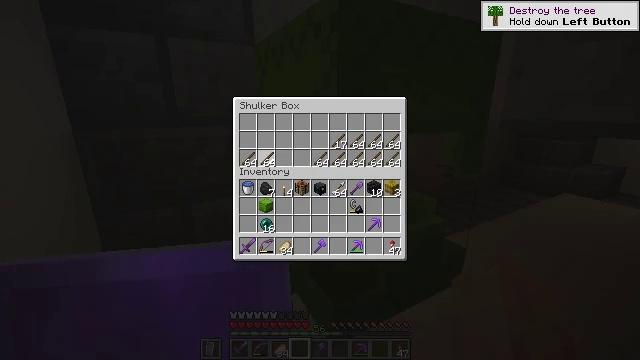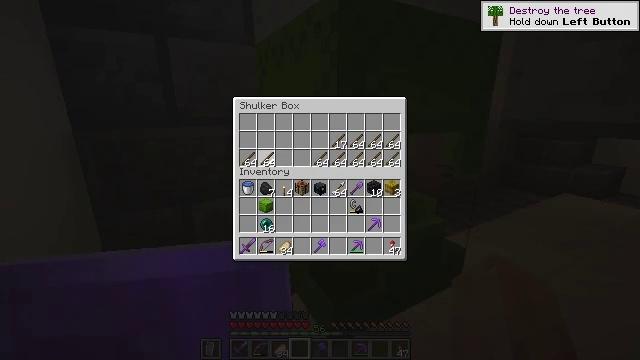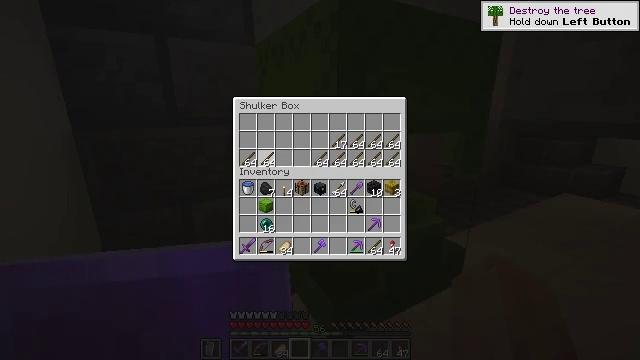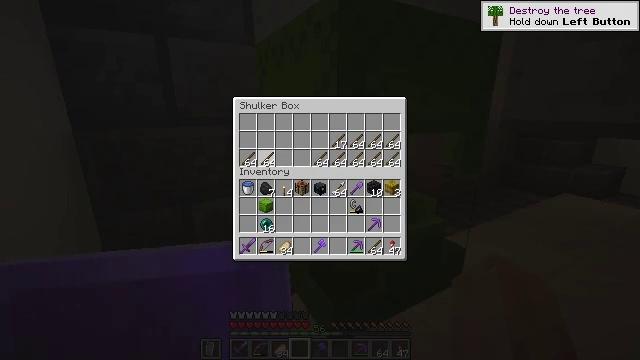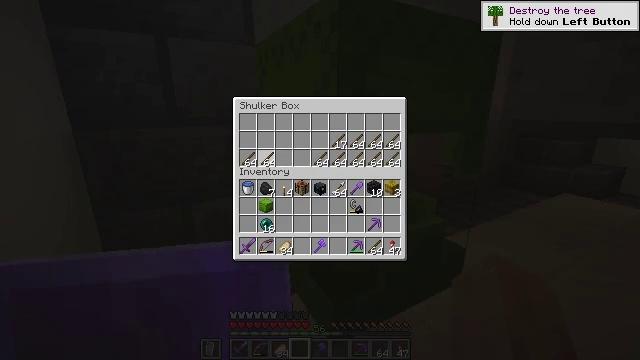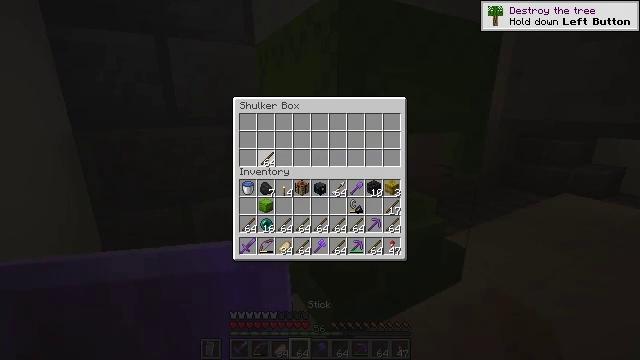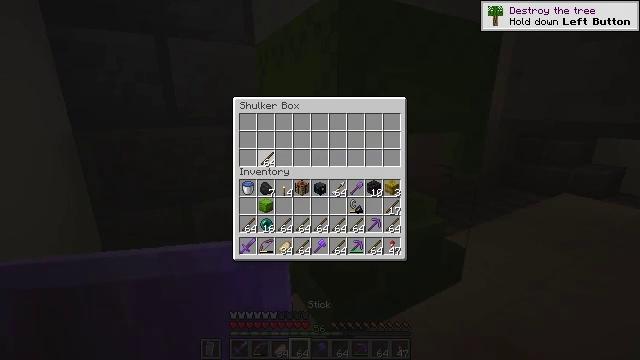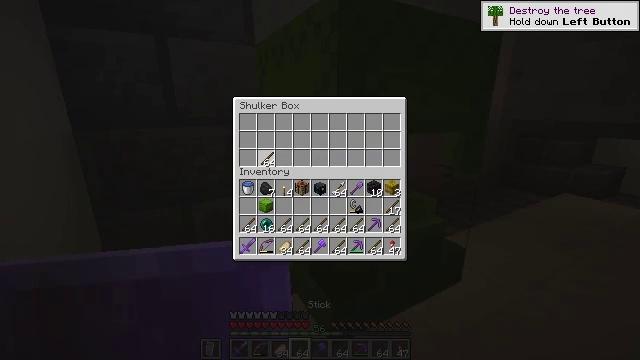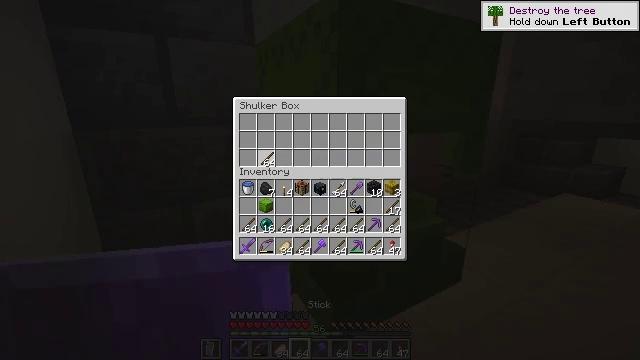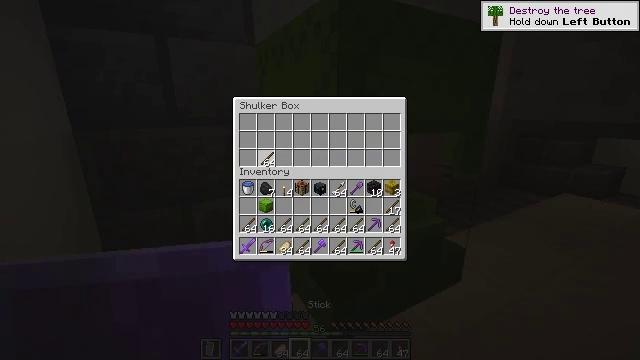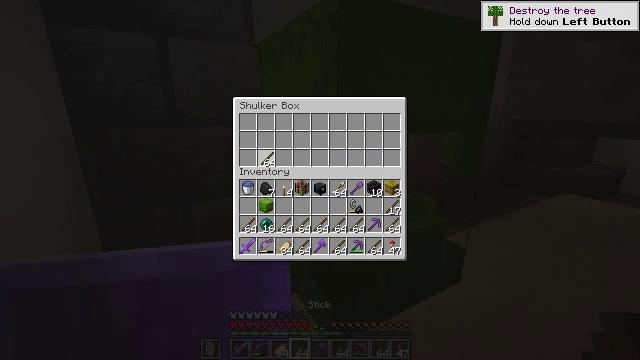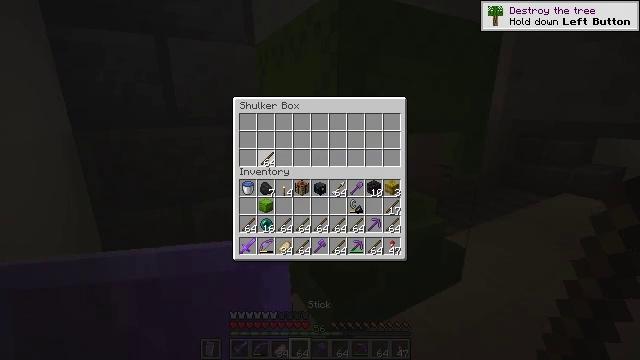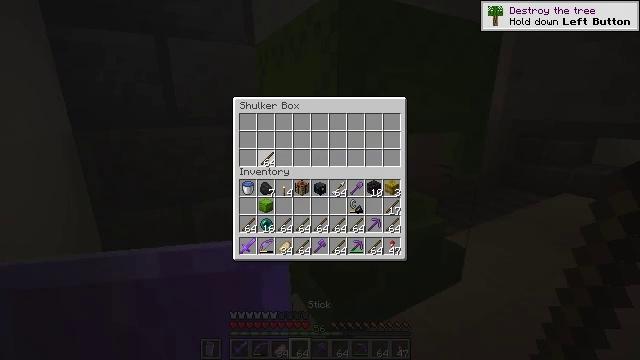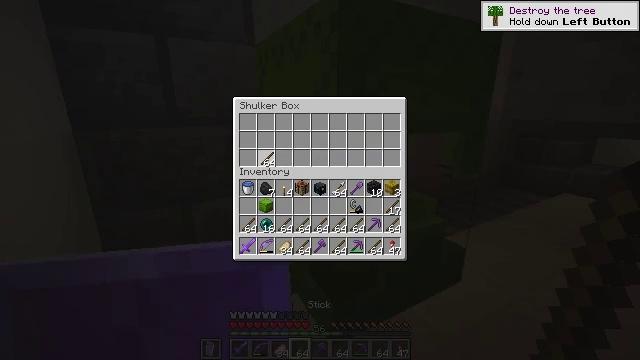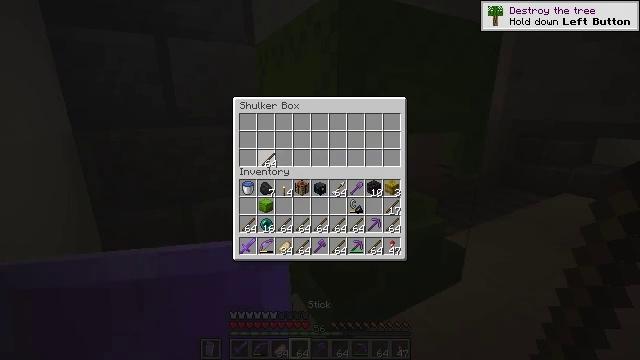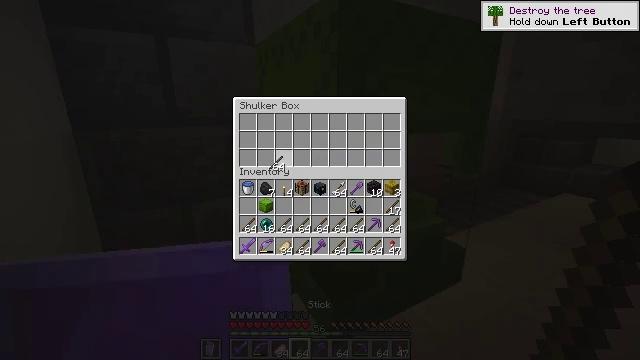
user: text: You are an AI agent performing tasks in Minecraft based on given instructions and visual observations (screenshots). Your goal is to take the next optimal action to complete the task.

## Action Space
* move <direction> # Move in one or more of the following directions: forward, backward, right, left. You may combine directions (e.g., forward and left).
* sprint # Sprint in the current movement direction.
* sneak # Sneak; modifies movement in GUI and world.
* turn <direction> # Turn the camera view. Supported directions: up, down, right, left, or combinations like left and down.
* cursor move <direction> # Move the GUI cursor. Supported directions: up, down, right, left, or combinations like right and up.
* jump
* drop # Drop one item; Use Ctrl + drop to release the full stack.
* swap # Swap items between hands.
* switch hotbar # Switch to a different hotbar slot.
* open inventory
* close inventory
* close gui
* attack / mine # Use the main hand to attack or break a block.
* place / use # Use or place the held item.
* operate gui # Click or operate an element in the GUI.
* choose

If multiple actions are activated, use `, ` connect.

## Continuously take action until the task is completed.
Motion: motion action
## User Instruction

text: Disassemble the lime shulker box by mining it.
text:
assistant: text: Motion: sneak, attack / mine
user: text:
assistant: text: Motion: sneak
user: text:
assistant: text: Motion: sneak, attack / mine
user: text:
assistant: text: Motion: sneak, attack / mine
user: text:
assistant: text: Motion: sneak
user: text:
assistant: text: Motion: sneak
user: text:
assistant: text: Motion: sneak, attack / mine
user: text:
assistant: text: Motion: sneak, attack / mine
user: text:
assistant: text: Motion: sneak, attack / mine
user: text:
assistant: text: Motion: sneak
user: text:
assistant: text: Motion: sneak
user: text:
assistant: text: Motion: sneak
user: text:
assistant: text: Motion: sneak
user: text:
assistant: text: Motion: sneak
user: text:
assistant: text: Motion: turn right
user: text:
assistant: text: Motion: turn right and down
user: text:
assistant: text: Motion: turn down
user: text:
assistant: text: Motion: no_op
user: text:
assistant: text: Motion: no_op
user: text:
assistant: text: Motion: turn down
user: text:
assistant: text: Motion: no_op
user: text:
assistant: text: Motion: no_op
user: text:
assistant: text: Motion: no_op
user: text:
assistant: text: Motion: no_op
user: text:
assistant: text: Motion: no_op
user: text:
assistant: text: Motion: attack / mine
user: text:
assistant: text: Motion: attack / mine
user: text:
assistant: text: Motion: attack / mine
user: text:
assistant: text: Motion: no_op
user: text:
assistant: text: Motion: no_op